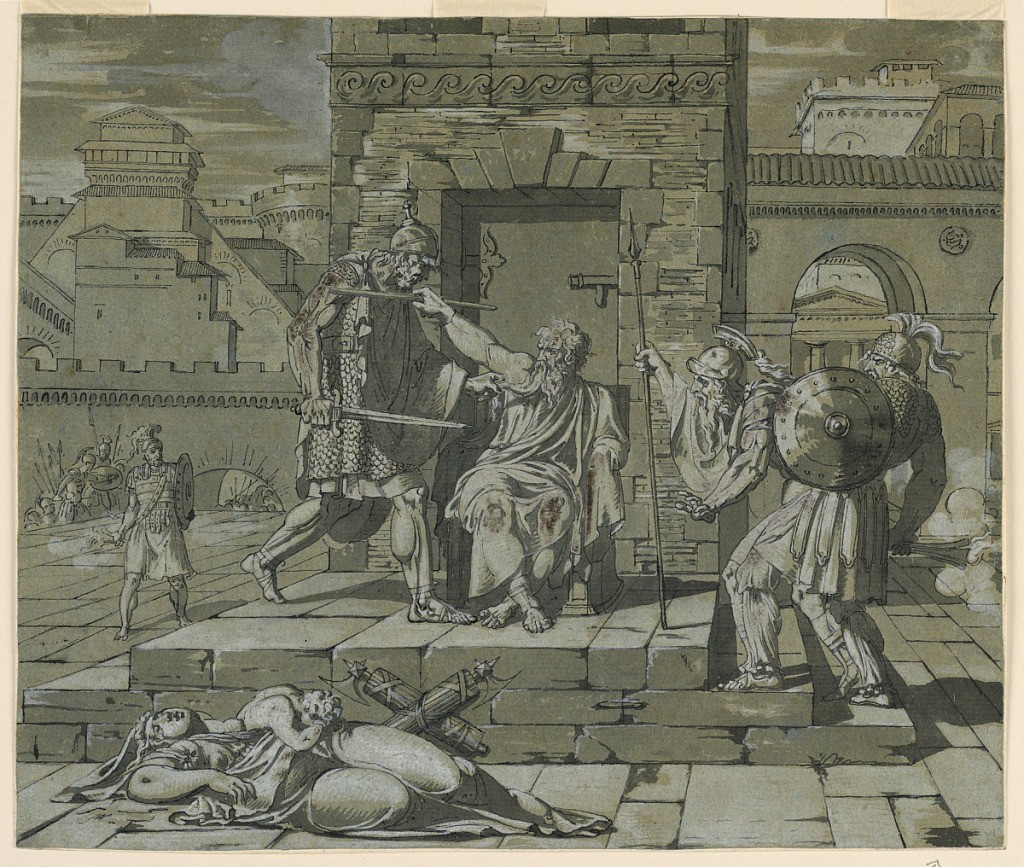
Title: Rome Taken from the Gauls
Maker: Armand-Charles Caraffe, 1762 – 1820
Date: ca. 1810
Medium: Black crayon, pen and ink, brush and watercolors, white heightening on blue paper
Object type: Drawing
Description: A Gaul is shown pulling the beard of an old Roman seated in front of the closed door of a house. Two old armored men step up to the platform one of them holding a lighted torch. A dead woman and a child lie in front of the platform. The Gauls come from the left.